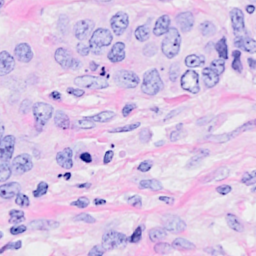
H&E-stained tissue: Breast